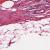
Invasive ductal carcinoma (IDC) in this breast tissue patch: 0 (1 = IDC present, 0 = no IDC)